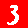
Digit: 3